Field crop: tomato
Growth stage: 2
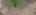
Species: solanum